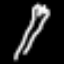
Label: fork